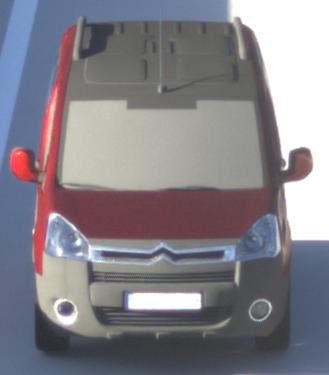
Make: Citroen
Model: Berlingo Kombi VTi 120
Detailed model: Berlingo (II) Kombi
Model produced from: 2009/12
Model produced until: 2012/03
Doors: 5
Color: red
Road condition: dry road
Daytime: sunrise or sunset
Contrast: medium contrast